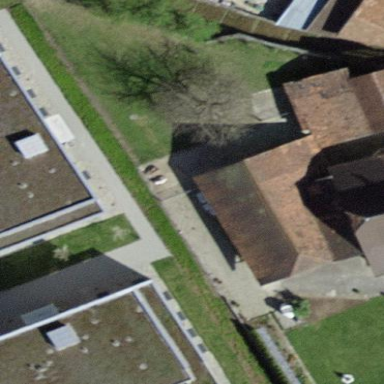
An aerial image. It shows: Rural barn.